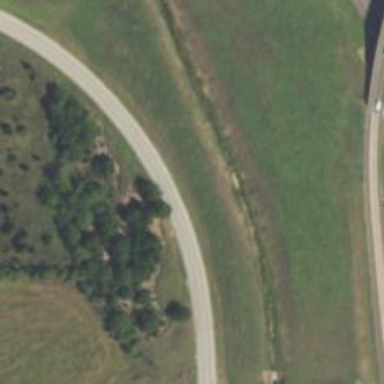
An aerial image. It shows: Secondary road with frontage road alongside.